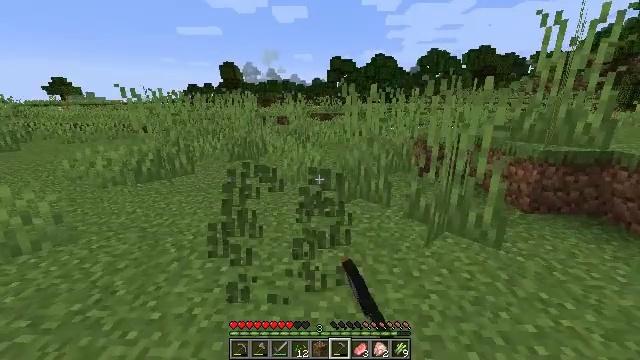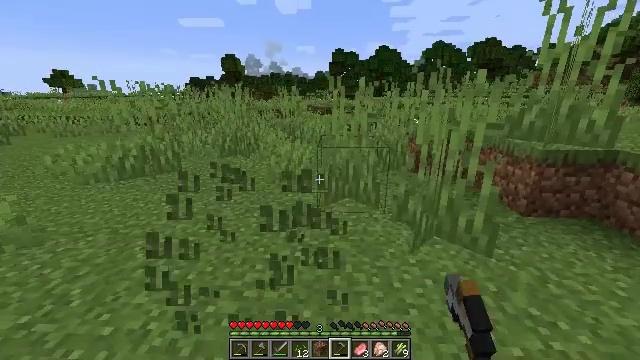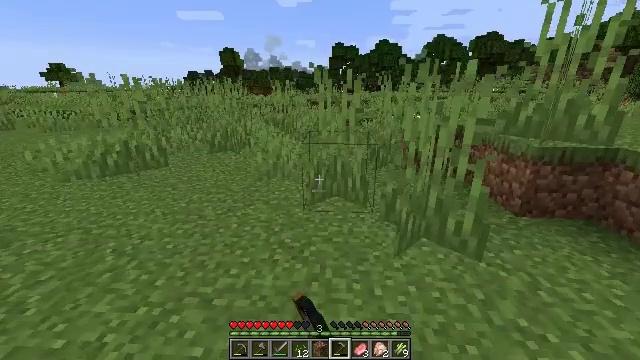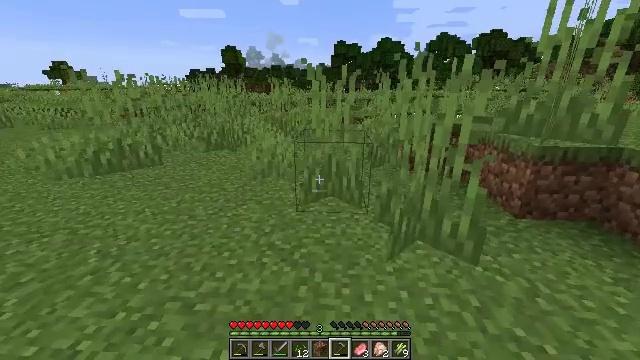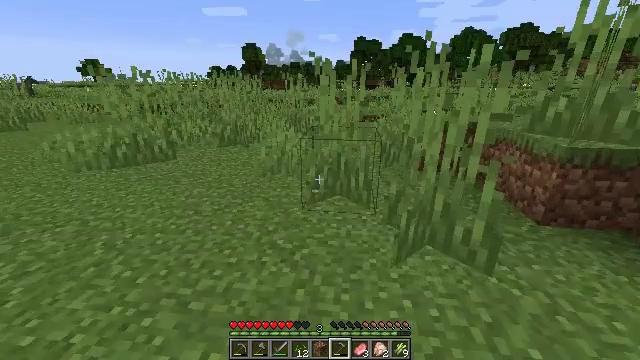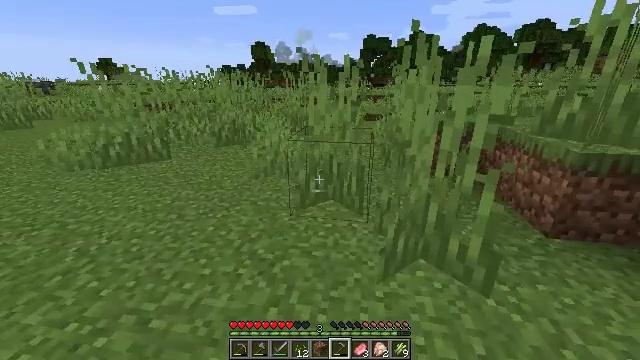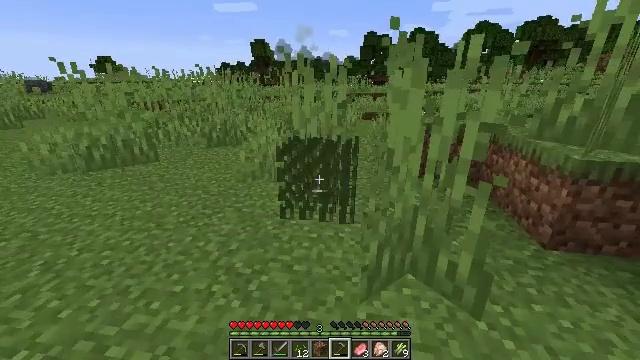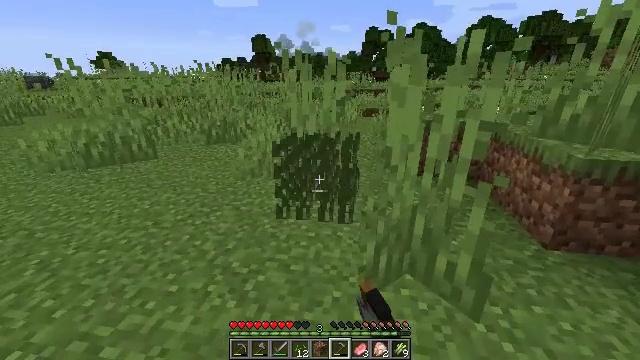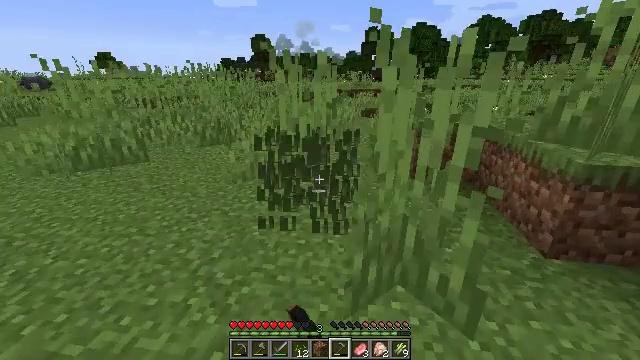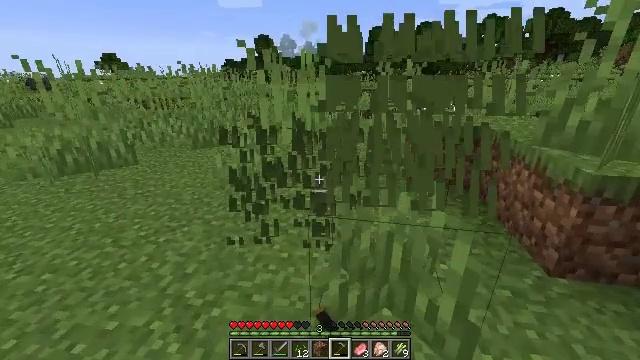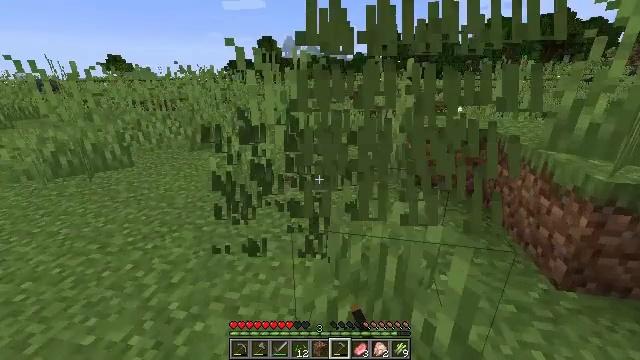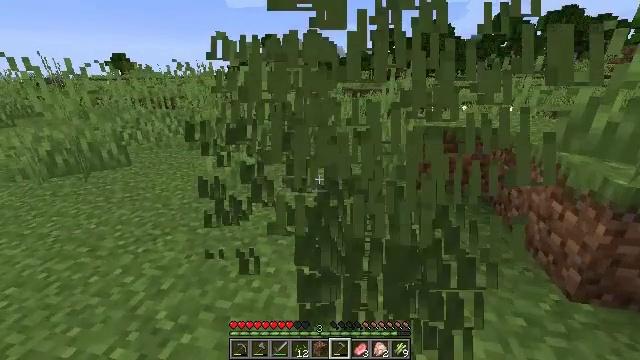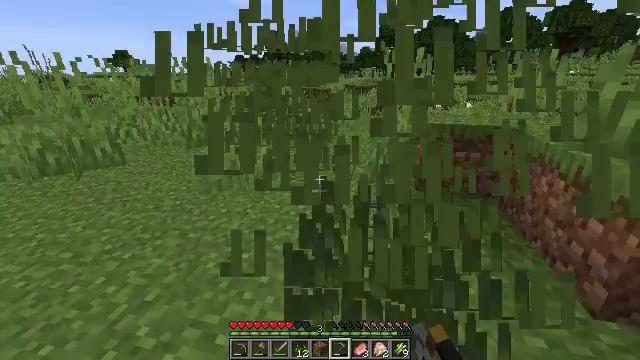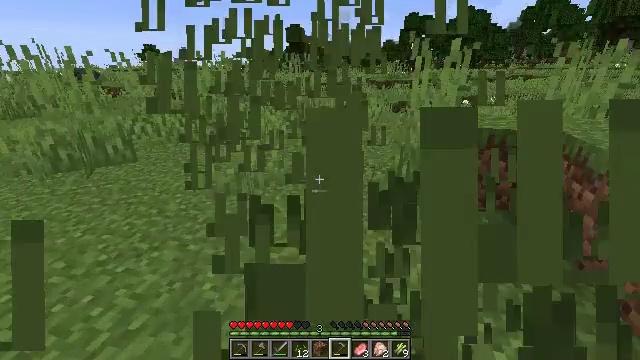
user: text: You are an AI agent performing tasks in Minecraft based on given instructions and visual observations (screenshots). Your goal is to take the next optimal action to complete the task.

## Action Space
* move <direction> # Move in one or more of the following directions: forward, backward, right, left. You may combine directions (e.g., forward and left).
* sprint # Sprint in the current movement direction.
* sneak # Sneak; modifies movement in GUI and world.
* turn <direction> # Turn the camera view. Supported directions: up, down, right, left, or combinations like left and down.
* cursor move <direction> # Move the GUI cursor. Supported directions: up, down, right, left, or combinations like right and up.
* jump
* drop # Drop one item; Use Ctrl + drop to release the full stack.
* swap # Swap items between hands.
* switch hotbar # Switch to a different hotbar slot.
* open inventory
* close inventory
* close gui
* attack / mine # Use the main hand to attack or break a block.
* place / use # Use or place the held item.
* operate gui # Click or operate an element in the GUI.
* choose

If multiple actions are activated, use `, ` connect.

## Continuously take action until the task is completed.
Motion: motion action
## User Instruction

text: Clear away tall grass.
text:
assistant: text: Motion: move forward and move right, turn down, attack / mine
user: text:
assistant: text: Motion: move forward and move right, turn down, attack / mine
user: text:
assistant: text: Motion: move forward and move right, attack / mine
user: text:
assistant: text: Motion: move forward and move right, turn left, attack / mine
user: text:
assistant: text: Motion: move forward and move right, turn left
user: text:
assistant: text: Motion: move forward and move right, attack / mine
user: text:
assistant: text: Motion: move forward and move right, attack / mine
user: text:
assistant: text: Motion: move forward and move right, attack / mine
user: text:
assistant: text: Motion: move forward and move right, attack / mine
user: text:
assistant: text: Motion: move forward
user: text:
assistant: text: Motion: move forward, attack / mine
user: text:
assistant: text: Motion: move forward, attack / mine
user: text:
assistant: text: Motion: move forward, turn left, attack / mine
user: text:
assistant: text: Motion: attack / mine